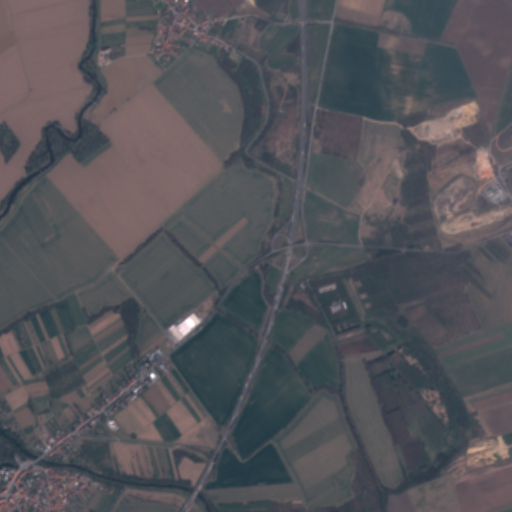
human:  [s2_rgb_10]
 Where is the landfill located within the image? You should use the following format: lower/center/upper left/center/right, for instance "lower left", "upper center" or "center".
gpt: The landfill is located in the upper right of the image.
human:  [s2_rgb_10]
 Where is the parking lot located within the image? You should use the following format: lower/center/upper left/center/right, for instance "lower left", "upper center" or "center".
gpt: The parking lot is located in the lower left of the image.
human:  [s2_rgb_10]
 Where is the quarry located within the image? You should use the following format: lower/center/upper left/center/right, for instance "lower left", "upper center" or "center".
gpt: The quarry is located in the upper right of the image.
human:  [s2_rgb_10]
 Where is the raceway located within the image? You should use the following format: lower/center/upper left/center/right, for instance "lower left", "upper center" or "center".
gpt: The raceway is located in the upper right of the image.
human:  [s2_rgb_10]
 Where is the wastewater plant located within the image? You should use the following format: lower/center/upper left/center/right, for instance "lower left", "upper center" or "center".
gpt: The wastewater plant is located in the lower left of the image.
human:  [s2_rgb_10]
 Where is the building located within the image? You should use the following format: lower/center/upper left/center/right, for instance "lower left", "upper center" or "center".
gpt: There is no building in the image.